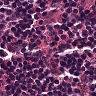
Metastatic tissue present: no